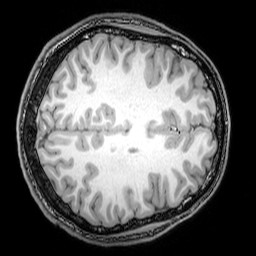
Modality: T1w
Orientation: axial
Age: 22
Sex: male
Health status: healthy
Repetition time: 0.081 s
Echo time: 0.037 s